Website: crate-barrel
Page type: billing-address
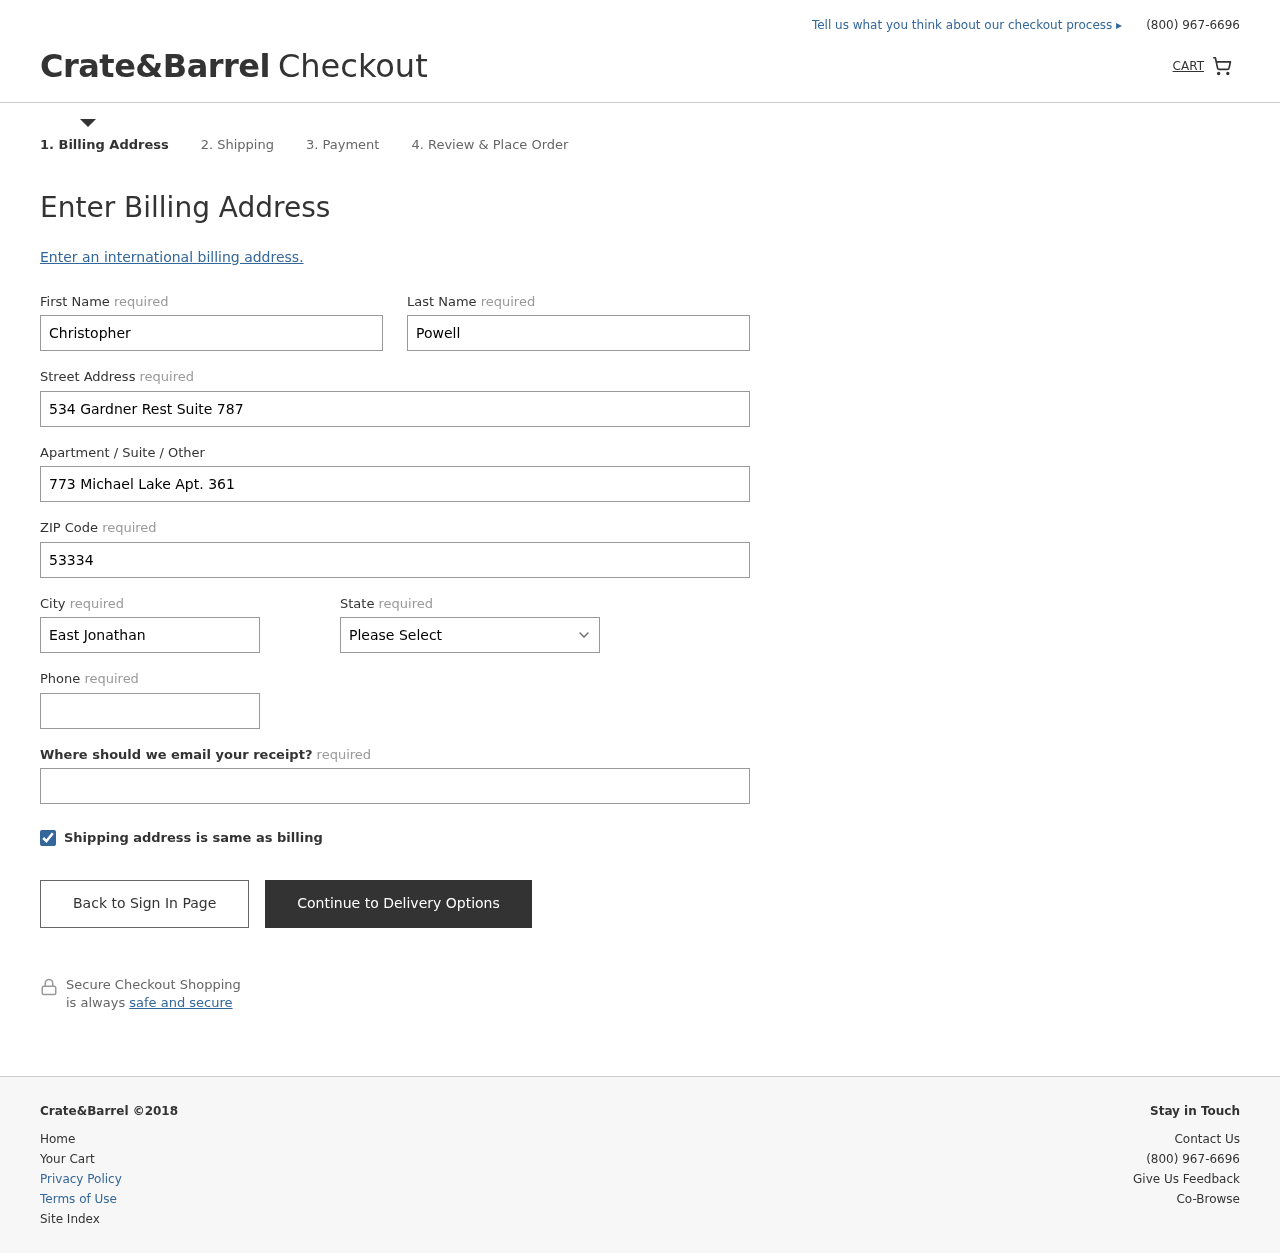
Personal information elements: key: PII_STATE
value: Alabama
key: PII_FIRSTNAME
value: Christopher
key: PII_LASTNAME
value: Powell
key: PII_STREET
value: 534 Gardner Rest Suite 787
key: PII_STREET2
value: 773 Michael Lake Apt. 361
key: PII_POSTCODE
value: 53334
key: PII_CITY
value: East Jonathan
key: PII_PHONE
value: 5887243854
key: PII_EMAIL
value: cpowell@gmail.com